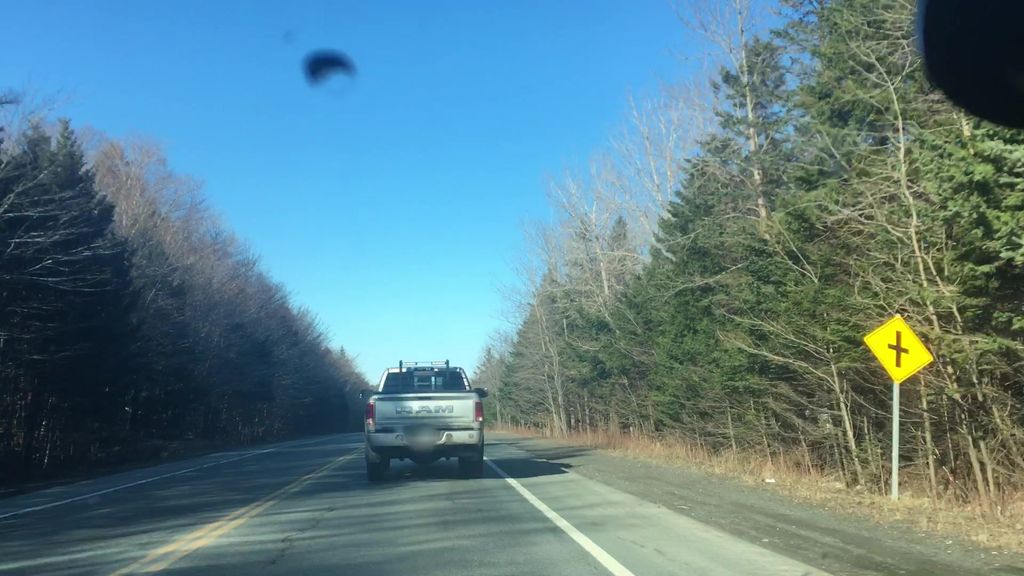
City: halifax